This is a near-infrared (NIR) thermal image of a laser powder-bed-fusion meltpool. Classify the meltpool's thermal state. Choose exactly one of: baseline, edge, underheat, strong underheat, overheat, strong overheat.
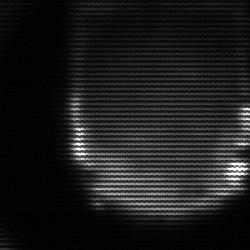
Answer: edge